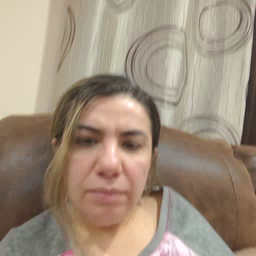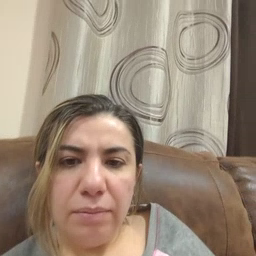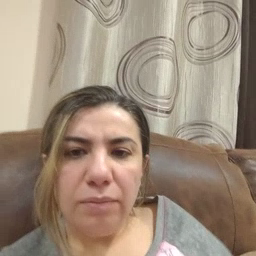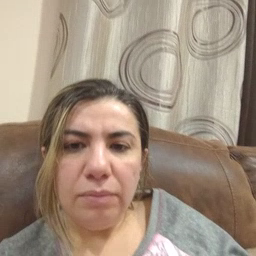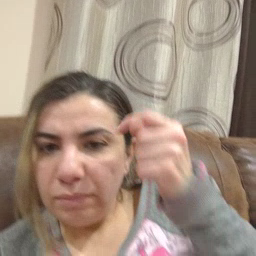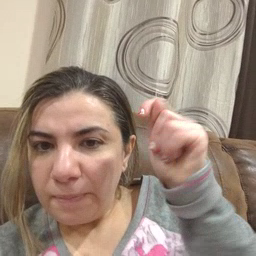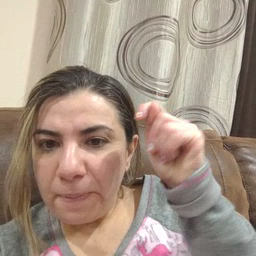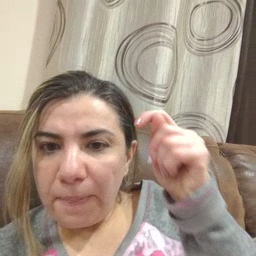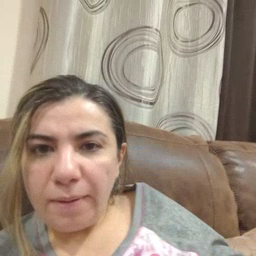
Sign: toy